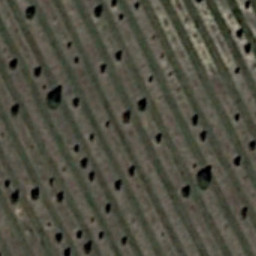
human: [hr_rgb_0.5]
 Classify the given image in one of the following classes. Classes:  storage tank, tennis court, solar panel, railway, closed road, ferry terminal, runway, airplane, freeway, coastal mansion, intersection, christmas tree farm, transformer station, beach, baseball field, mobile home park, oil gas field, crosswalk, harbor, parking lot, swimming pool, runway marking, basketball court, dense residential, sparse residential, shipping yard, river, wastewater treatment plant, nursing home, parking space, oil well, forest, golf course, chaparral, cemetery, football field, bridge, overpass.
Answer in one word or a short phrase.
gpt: christmas tree farm